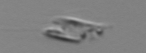
Label: Chrysochromulina_lanceolata